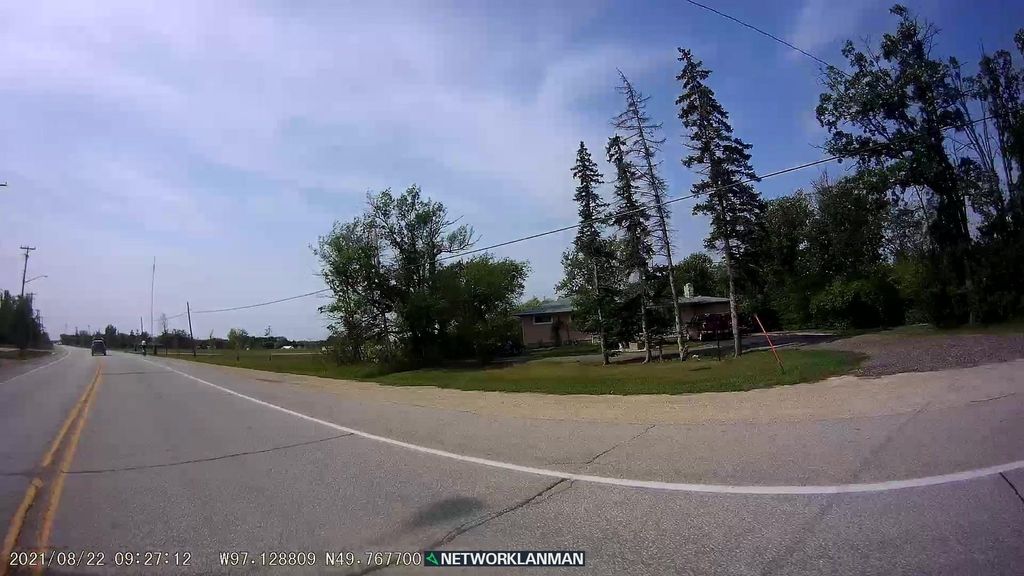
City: winnipeg